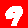
Digit: 9